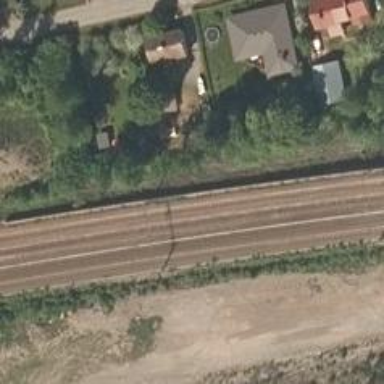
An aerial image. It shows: Railway track with continuous electrified contact lines.